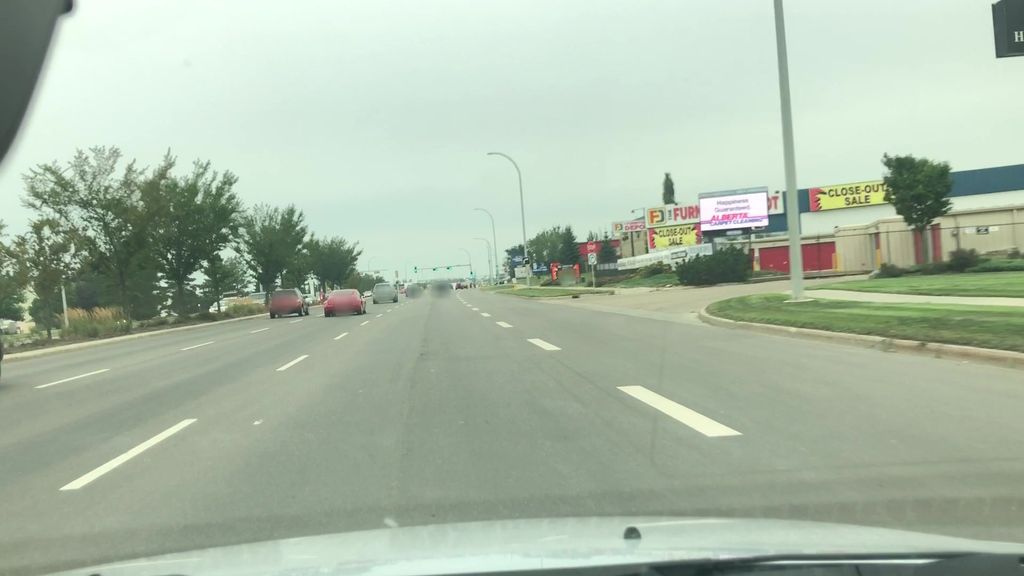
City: edmonton